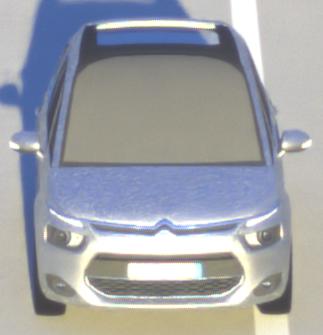
Make: Citroen
Model: Grand C4 Picasso VTi 120
Detailed model: Grand C4 Picasso (II)
Model produced from: 2013/10
Model produced until: 2015/02
Doors: 5
Color: white
Road condition: dry road
Daytime: sunrise or sunset
Contrast: medium contrast